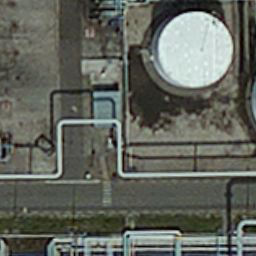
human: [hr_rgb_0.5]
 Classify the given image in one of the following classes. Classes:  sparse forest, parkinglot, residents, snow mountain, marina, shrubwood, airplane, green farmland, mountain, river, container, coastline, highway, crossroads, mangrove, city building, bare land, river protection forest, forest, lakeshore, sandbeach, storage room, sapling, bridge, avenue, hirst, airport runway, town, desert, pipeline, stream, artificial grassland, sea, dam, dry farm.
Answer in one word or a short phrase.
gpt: storage room